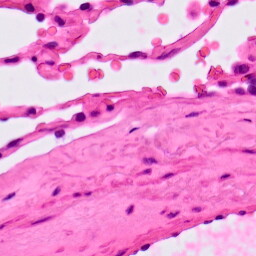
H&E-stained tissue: Lung